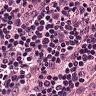
Metastatic tissue present: no